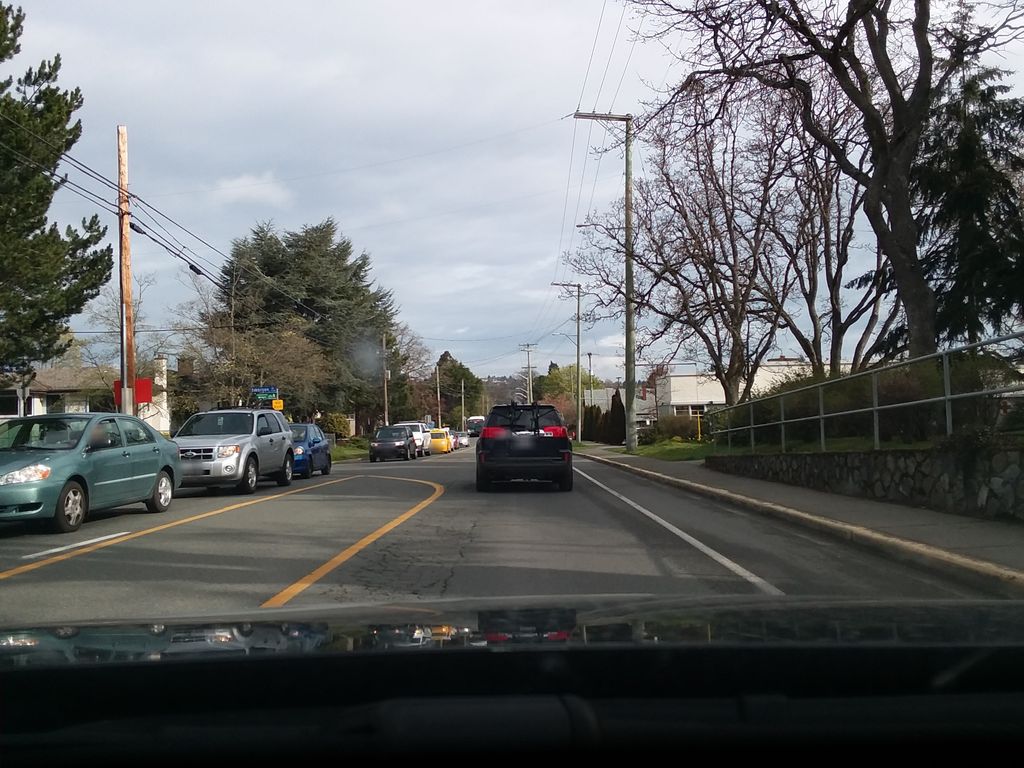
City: victoria